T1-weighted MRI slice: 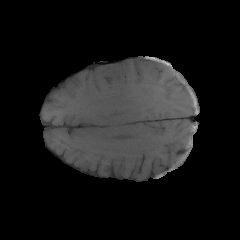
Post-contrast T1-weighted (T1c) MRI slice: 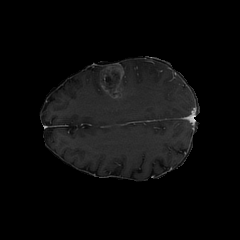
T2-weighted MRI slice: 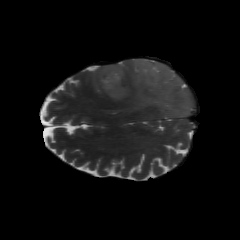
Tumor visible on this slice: yes